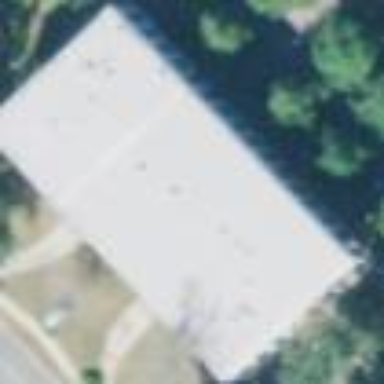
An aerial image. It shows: University building.